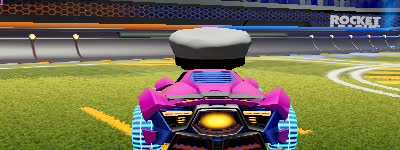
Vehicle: werewolf